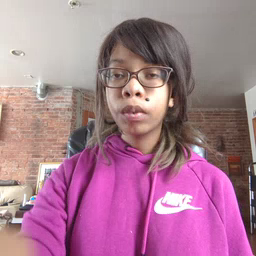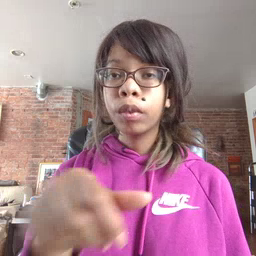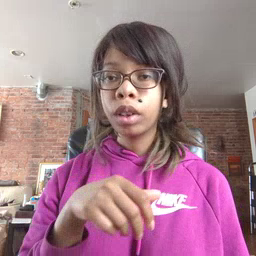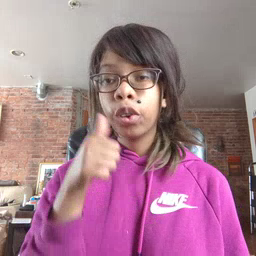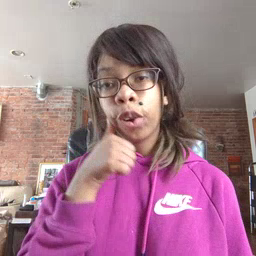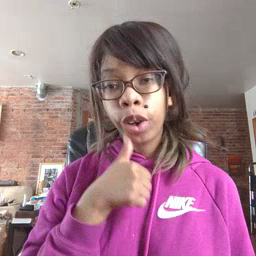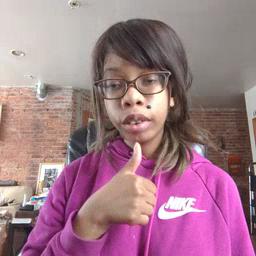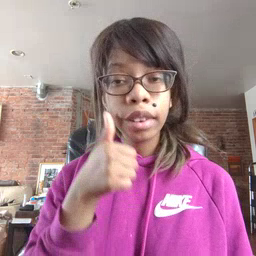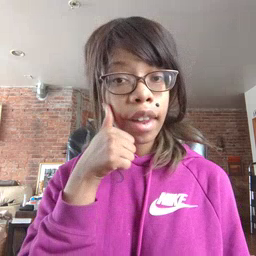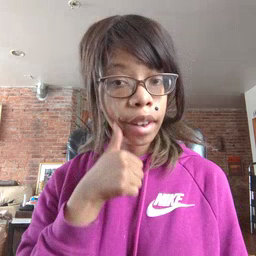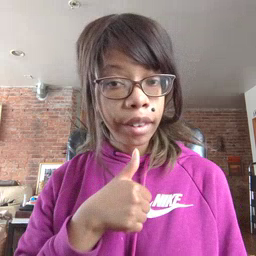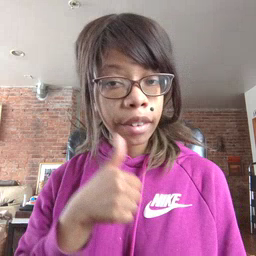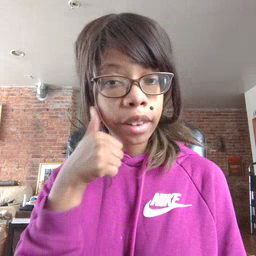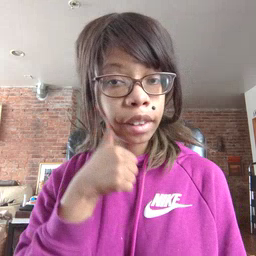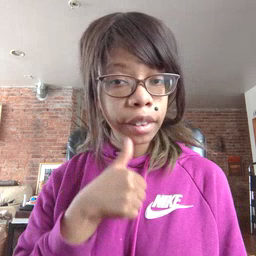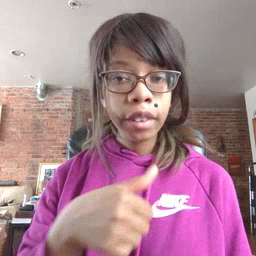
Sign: girl